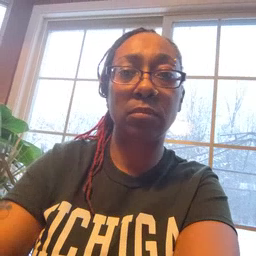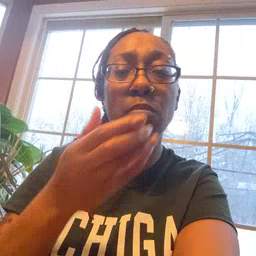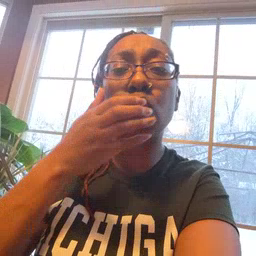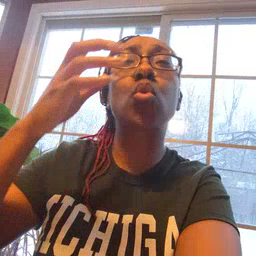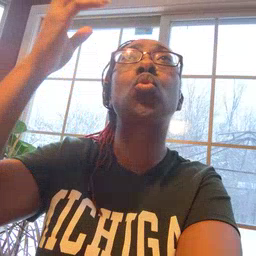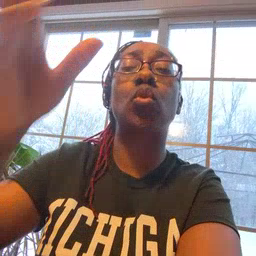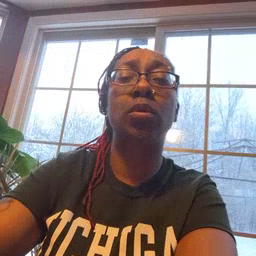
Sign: balloon